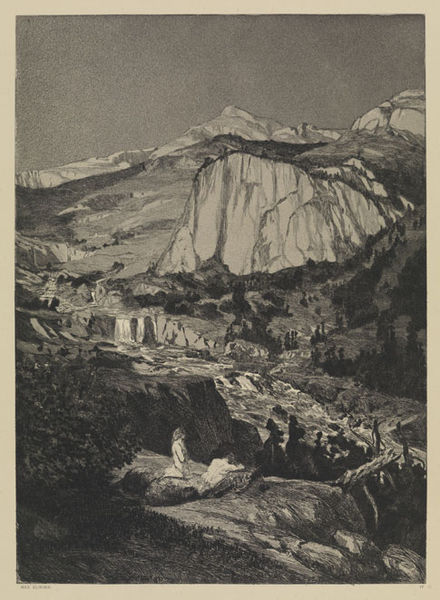
Titel: Mondnacht (Intermezzi, Opus IV, Blatt 4)
Künstler: Max Klinger
Standort: Karlsruhe
Institution: Staatliche Kunsthalle Karlsruhe
Schlagwörter: akt, baum, berg, dunkel, felsen, gemälde, himmel, mann, nackt, schatten, wasser, weiß, aquarell, bäume, fluss, frauen, landschaft, menschen, mädchen, sitzen, stadt, frau, grau, licht, nacht, schwarz, zeichnung, ausblick, gras, schnee, weg, wiese, hochformat, wand, mensch, sehen, stein, steine, bach, dämmerung, einsamkeit, horizont, hügel, natur, strauch, weite, brücke, busch, büsche, einsam, gebüsch, wiesen, figur, paar, personen, pflanzen, tal, wald, wasserfall, kinder, japan, liegen, ansicht, abhang, anstieg, berge, fels, felswand, gebirge, gipfel, hang, klippen, grafik, graphik, alm, geröll, schlucht, wolkenlos, rast, rand, stille, stromschnelle, wetter, weiber, tiefe, knie, bauer, klippe, foto, fotografie, heimat, alpen, urlaub, wälder, nakt, druck, schwarzweiss, radierung, stich, knien, aquatinta, liebespaar, karte, felsne, lanschaft, karg, knieend, gebirgsbach, knieen, gestrüpp, hänge, kupferstich, majestätisch, freau, unbunt, anden, beteen, almen, beum, felsen#, steilhänge, sschwarzweiß, woklenlos